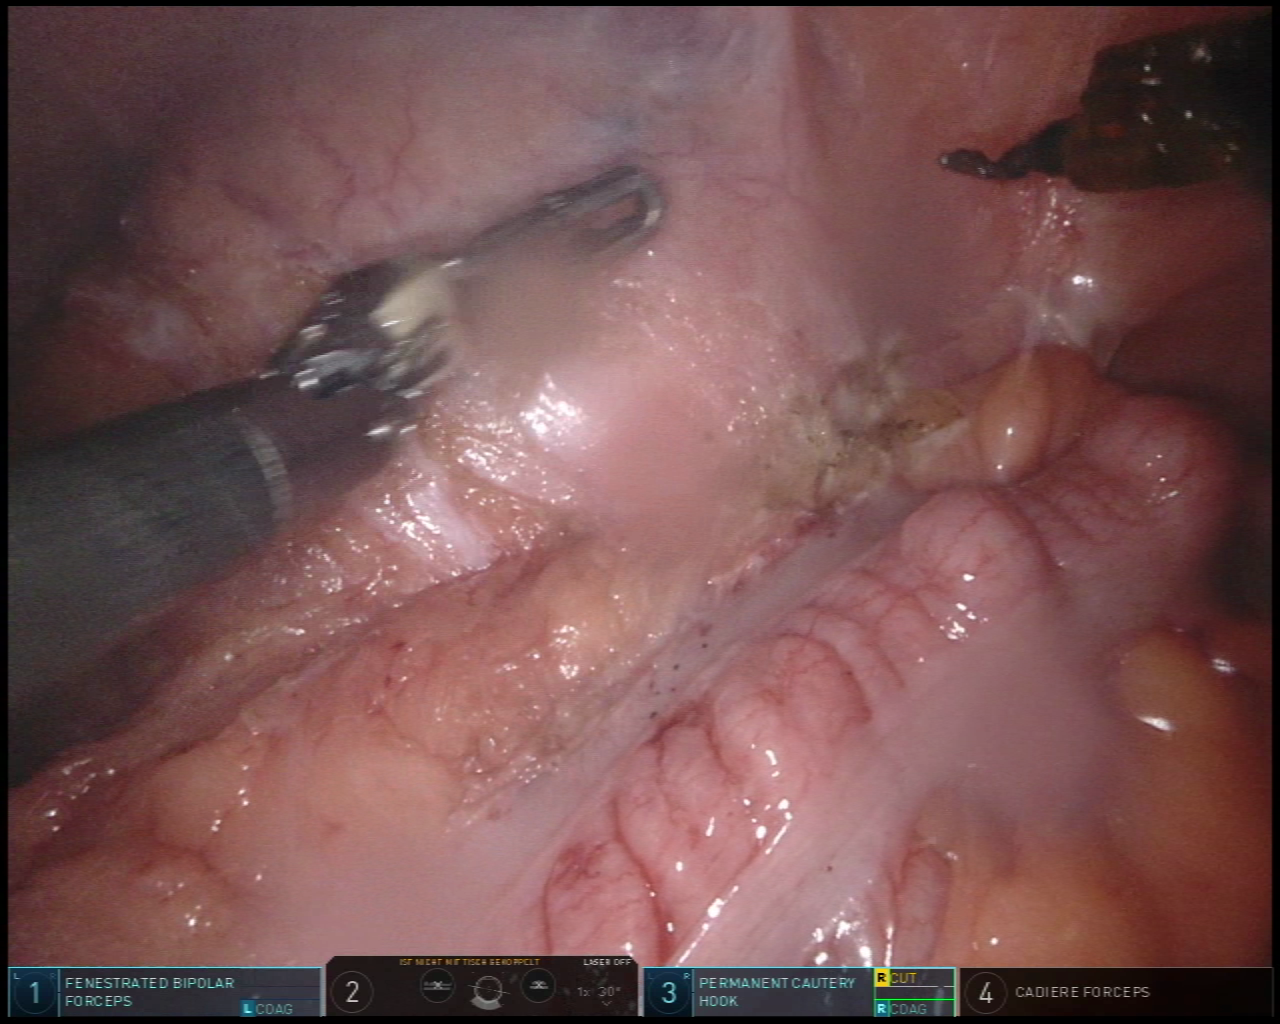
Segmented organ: colon
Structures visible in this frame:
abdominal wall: yes
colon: yes
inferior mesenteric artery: no
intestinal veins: no
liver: no
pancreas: no
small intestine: no
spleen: no
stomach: no
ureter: no
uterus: no
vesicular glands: no